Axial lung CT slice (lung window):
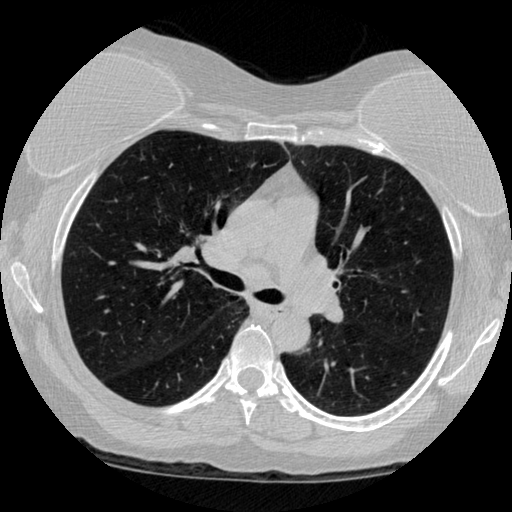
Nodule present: no